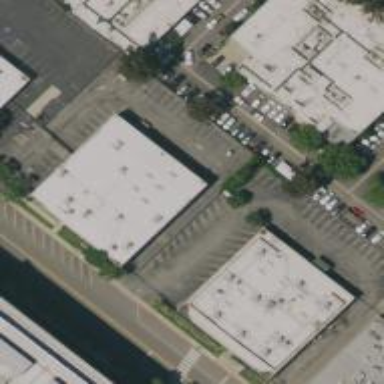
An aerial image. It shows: Warehouse.